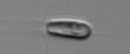
Label: Chrysochromulina